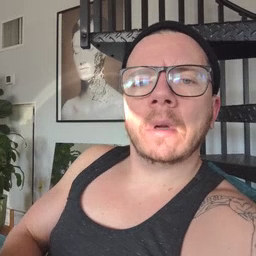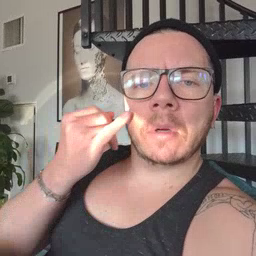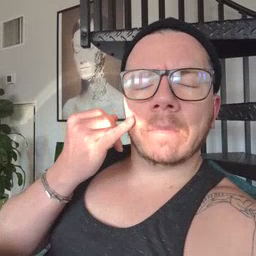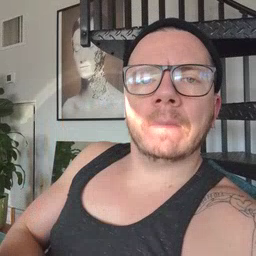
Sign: if